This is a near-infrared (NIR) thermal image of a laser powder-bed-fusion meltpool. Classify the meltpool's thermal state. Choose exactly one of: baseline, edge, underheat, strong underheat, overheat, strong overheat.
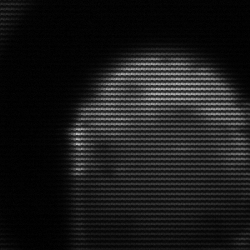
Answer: edge